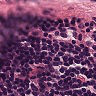
Metastatic tissue present: no